Aerial crown-view tile of a tropical tree (Barro Colorado Island, Panama), acquired 20250915:
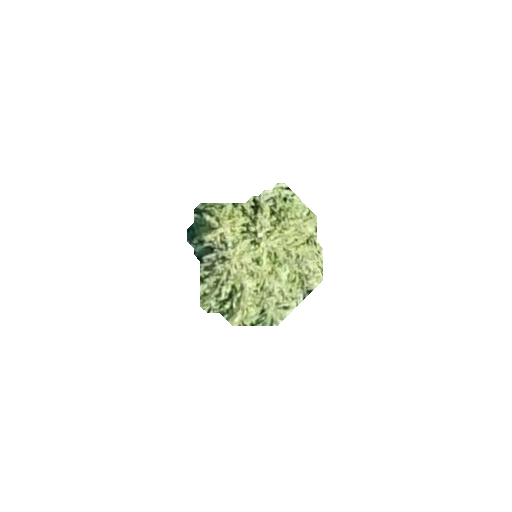
Species: Quararibea stenophylla
GBIF accepted scientific name: Quararibea stenophylla
Crown area: 20.393 m²